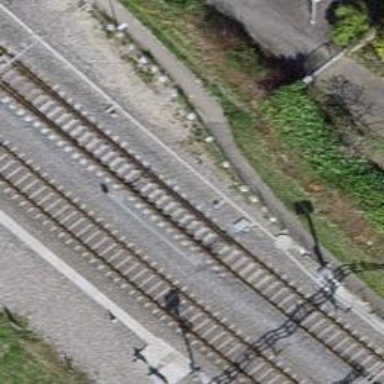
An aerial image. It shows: Railway switch.